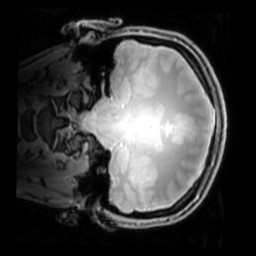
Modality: PDw
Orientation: coronal
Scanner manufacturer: philips
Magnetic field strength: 7 T
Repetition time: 0.008 s
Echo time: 0.001974 s